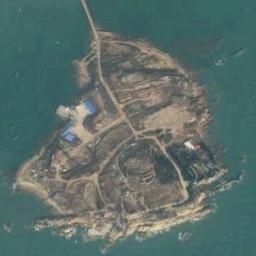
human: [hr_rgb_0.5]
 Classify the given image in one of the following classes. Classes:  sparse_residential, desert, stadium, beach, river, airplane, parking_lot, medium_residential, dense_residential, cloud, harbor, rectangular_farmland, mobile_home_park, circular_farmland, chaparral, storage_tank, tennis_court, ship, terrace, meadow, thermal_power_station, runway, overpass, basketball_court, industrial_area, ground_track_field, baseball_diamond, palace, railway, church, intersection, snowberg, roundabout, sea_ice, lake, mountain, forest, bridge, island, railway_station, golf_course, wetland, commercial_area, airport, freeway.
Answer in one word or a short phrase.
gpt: island